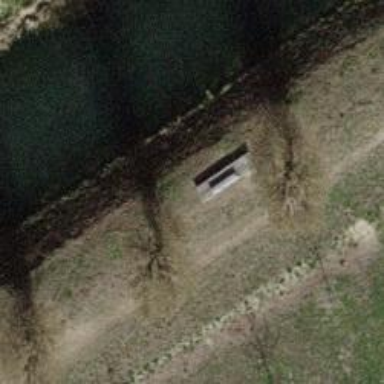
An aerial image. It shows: Bench for seating.